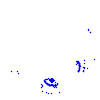
Particle: kaon